Current action and preconditions to check: trajectory_clear

Your task: For each precondition in the list above, predict whether it will hold at this action.

Consider the current scene as observed from the mobile robot's camera, and analyze the predicted future states of all dynamic agents (e.g., people, animals, vehicles, or any moving entities) within the NEXT SECOND.

IMPORTANT: Only answer "very likely" if you are absolutely certain—based on strong, clear evidence—that a dynamic agent will violate the precondition in the predicted future state. Do NOT answer "very likely" for unlikely, ambiguous, or low-probability risks.

Ask yourself for each precondition: Is there a high probability, with clear and convincing evidence, that the predicted future states of any dynamic agent will interfere with the predicted future state of the currently executing action within the NEXT SECOND, causing that precondition to fail?

Assess the risk level based on these predictions. Use "likely" or "very likely" if motions create a clear risk of interference.

Use "neutral" or "improbable" if agents are nearby but their predicted paths are clearly diverging or non-conflicting.

Failure Risk Categories: "very improbable", "improbable", "neutral", "likely", "very likely"

Answer Format: Output ONLY the probability_of_failure value from these categories: "very improbable", "improbable", "neutral", "likely", "very likely"

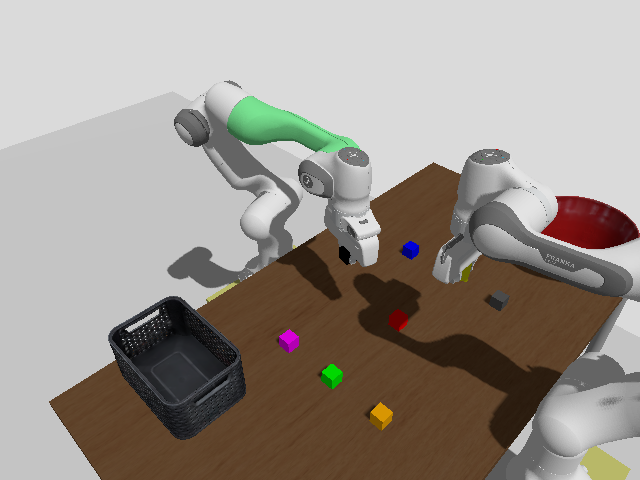

Answer: improbable